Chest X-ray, PA view. Patient: 64 years old, sex M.
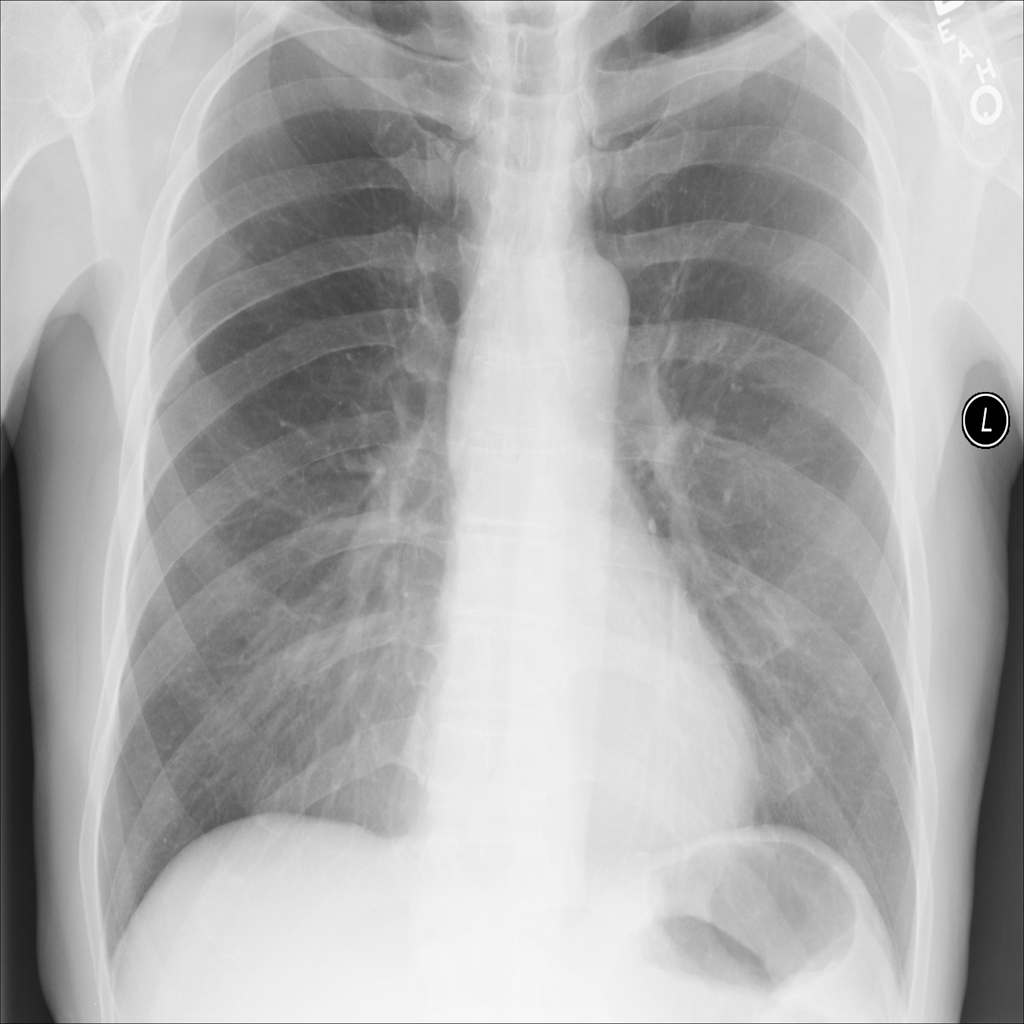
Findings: No Finding